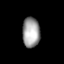
Tissue: lung
Cell type: Epithelial cells
Senescence score: 0.2175
Nuclear area (px): 518
Mean DAPI intensity: 158.097